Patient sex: M
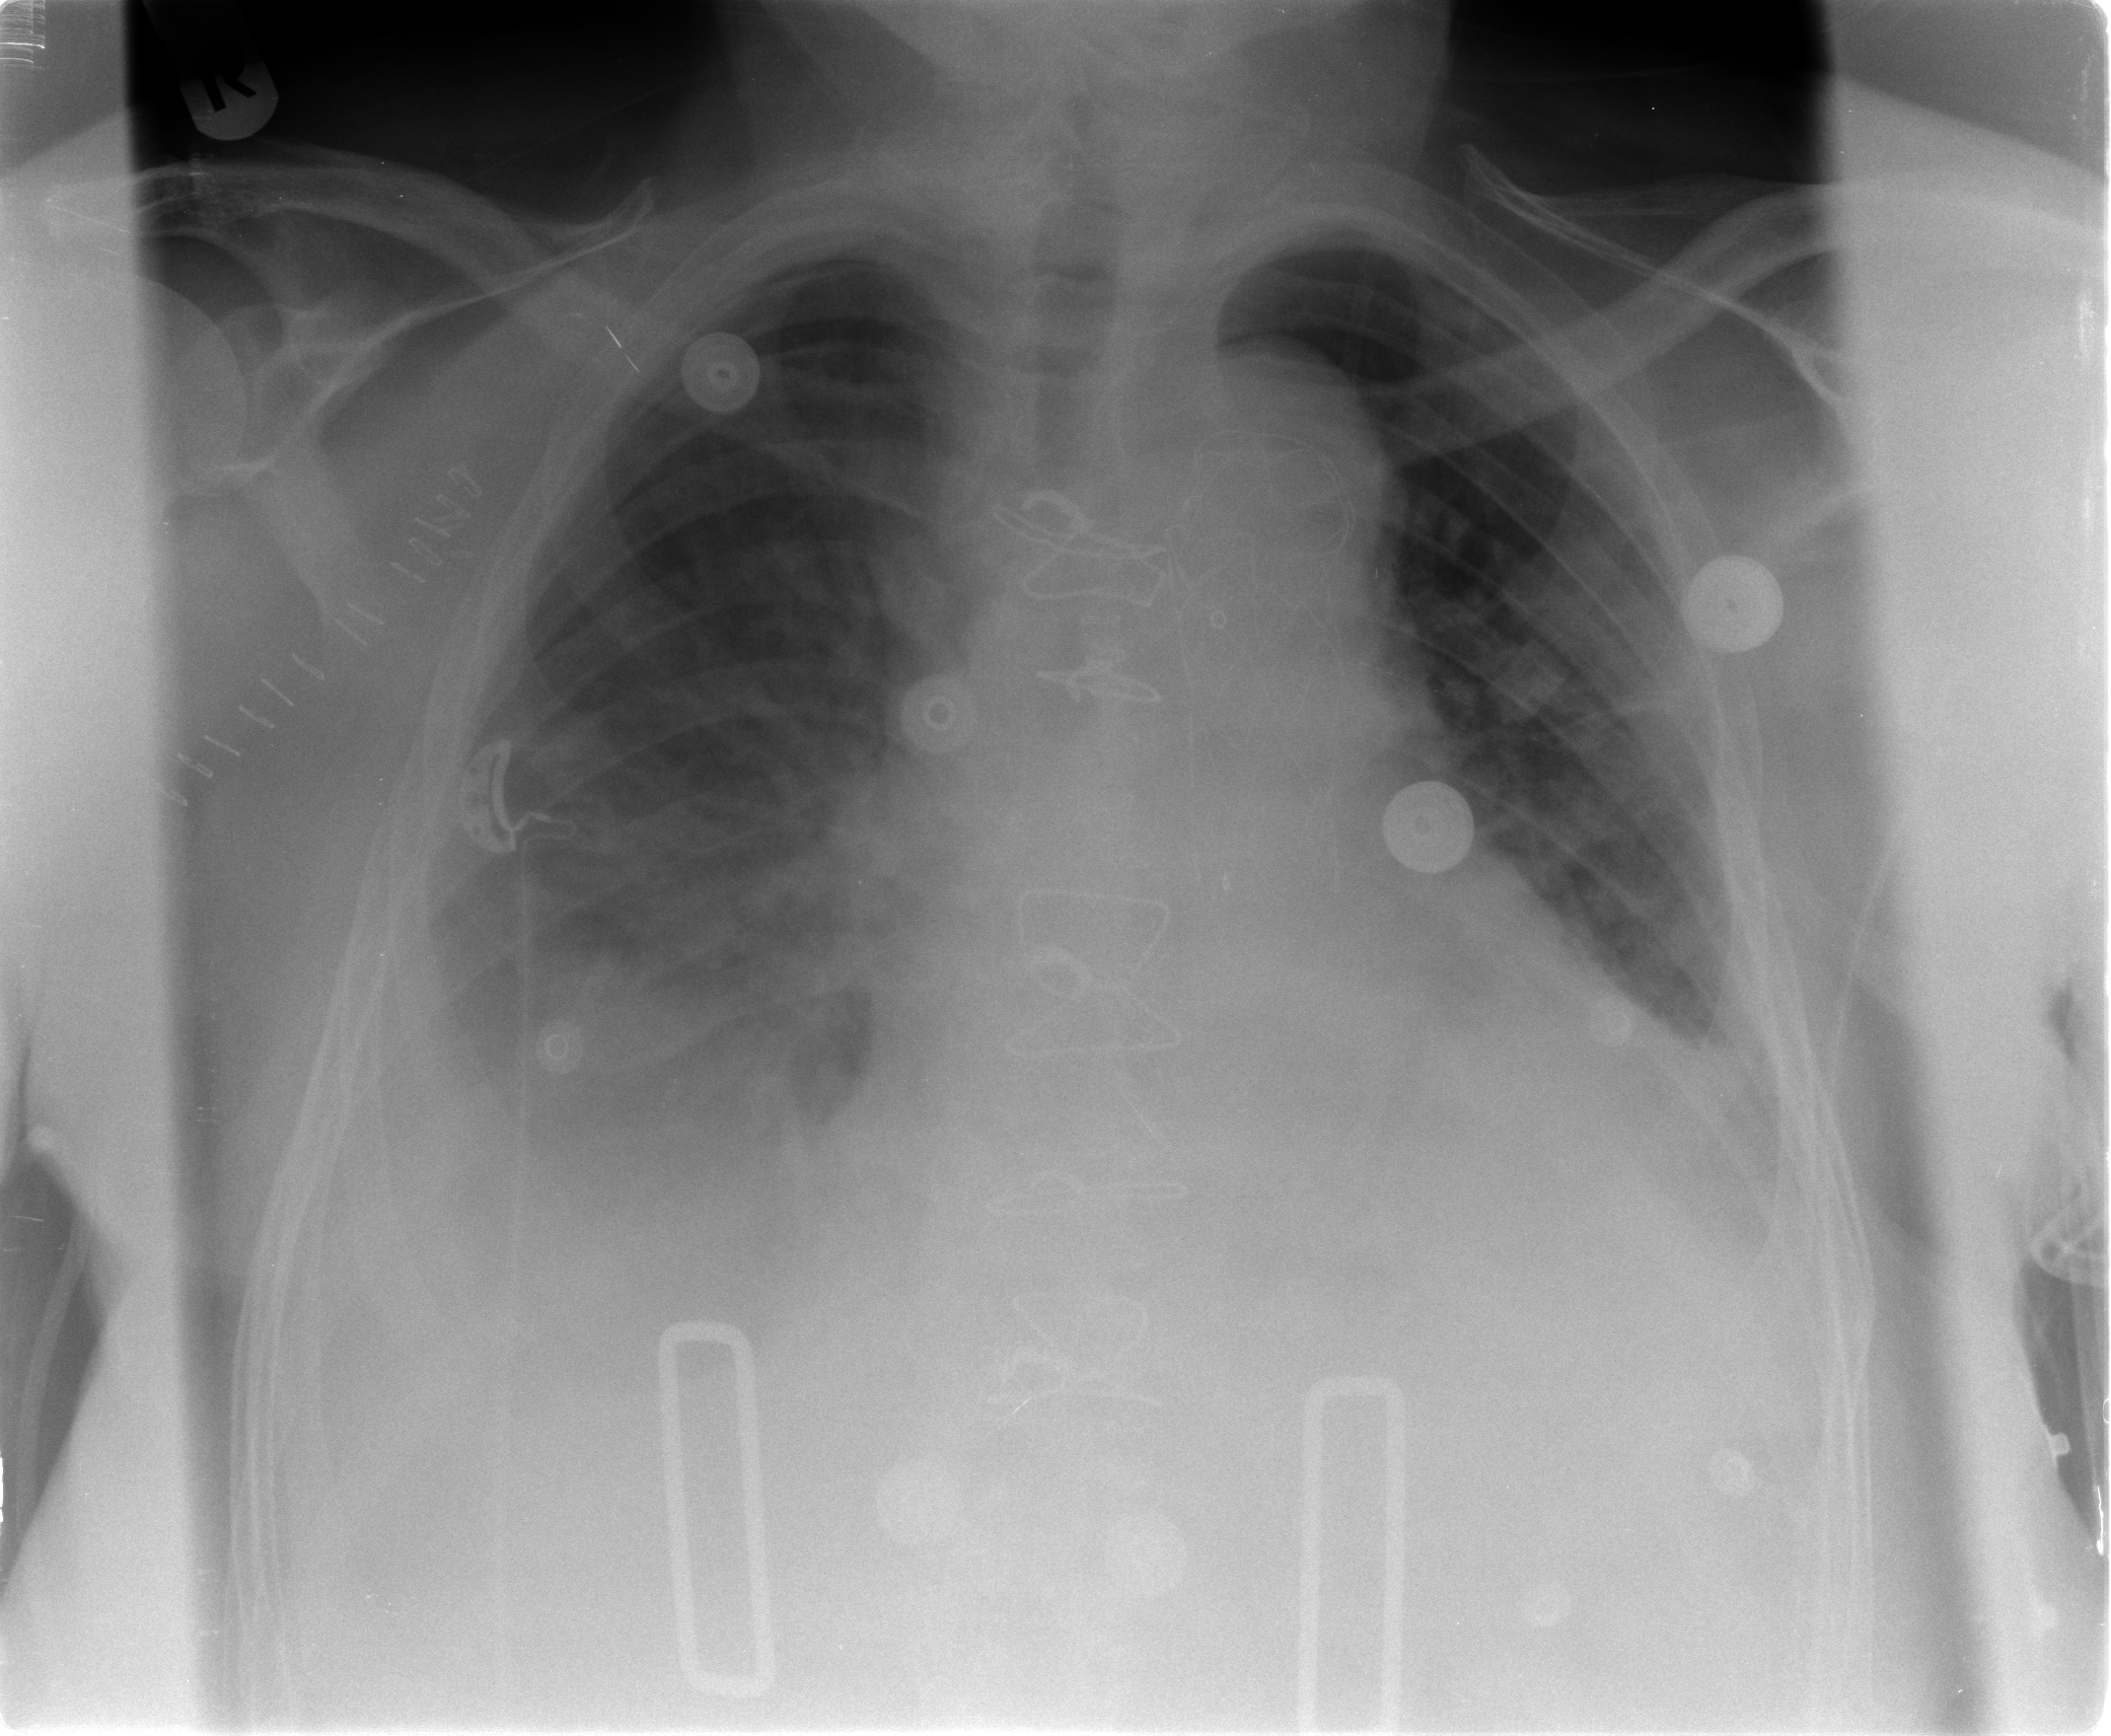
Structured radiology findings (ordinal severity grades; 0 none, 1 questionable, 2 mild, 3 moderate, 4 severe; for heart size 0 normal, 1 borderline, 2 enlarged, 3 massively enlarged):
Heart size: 2
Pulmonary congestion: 2
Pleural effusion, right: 3
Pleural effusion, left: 0
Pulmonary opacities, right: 2
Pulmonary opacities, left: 2
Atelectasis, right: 3
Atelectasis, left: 3